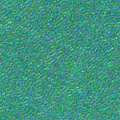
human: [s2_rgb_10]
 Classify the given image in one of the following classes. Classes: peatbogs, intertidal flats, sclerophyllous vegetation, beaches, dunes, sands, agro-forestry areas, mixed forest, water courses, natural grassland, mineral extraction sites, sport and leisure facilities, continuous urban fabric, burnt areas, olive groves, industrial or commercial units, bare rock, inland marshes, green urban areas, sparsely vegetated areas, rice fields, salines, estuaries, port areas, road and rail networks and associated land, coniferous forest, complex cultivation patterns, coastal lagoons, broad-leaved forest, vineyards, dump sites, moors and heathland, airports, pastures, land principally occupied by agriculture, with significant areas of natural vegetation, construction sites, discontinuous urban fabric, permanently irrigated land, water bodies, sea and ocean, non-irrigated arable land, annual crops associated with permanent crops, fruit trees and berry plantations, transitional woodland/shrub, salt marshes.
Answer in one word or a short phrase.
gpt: sea and ocean